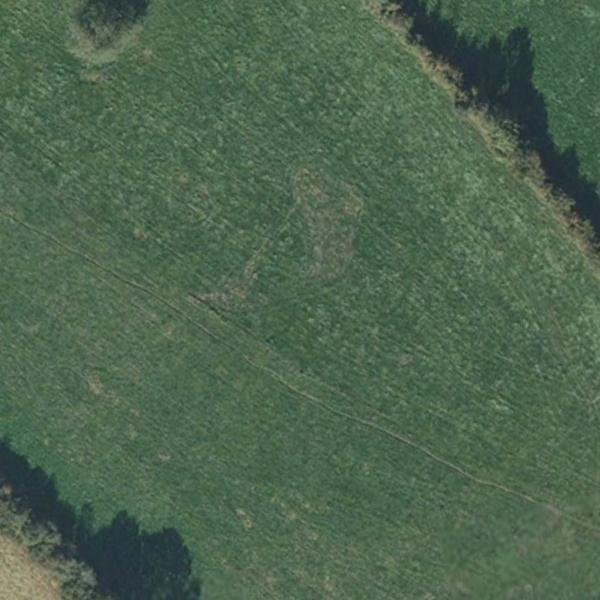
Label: Meadow